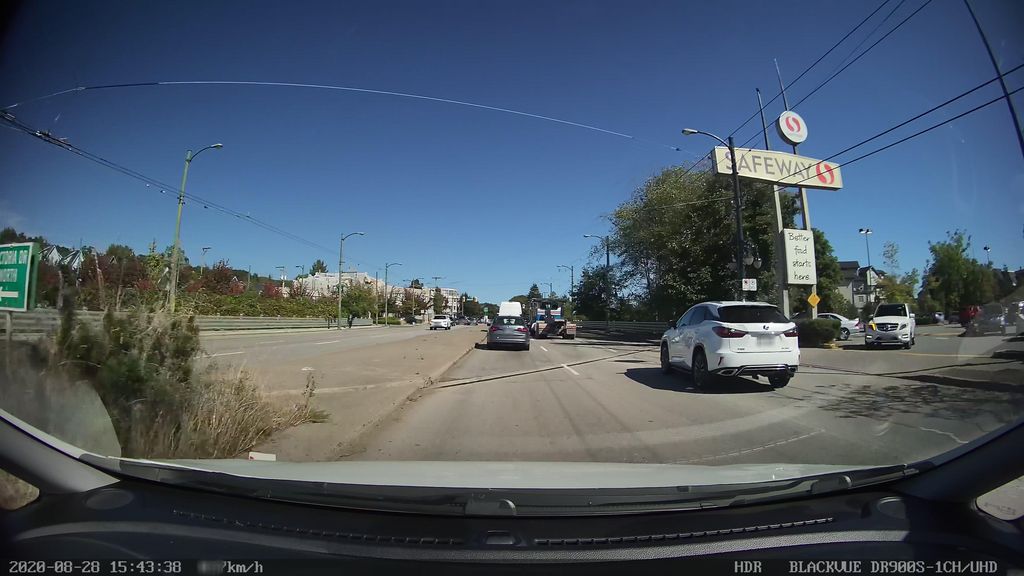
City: vancouver